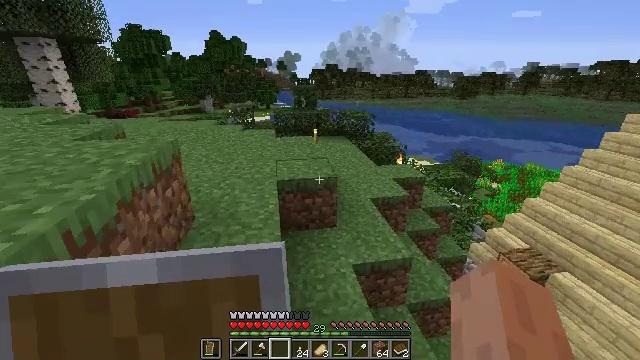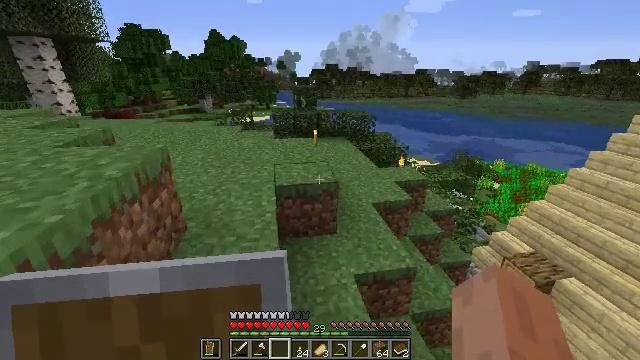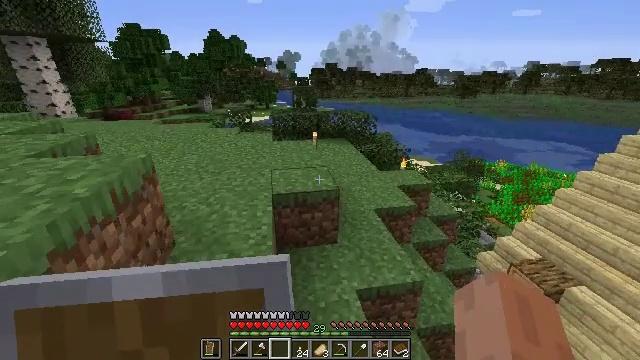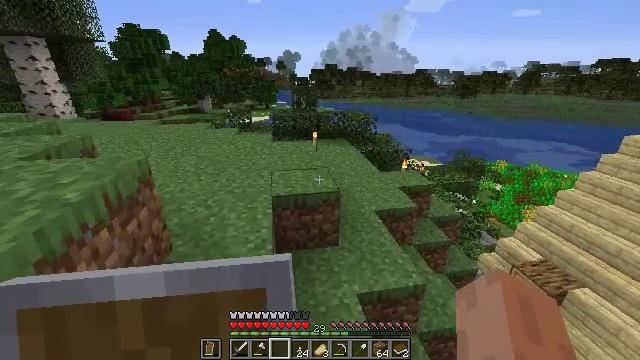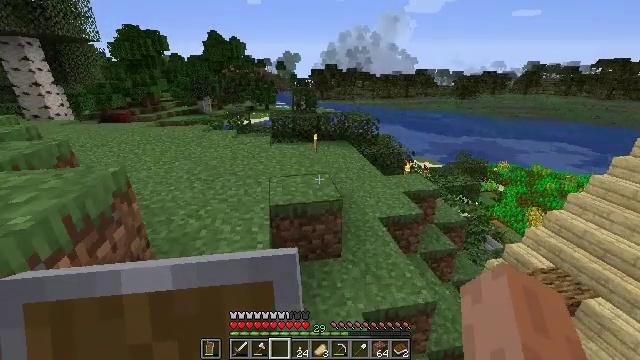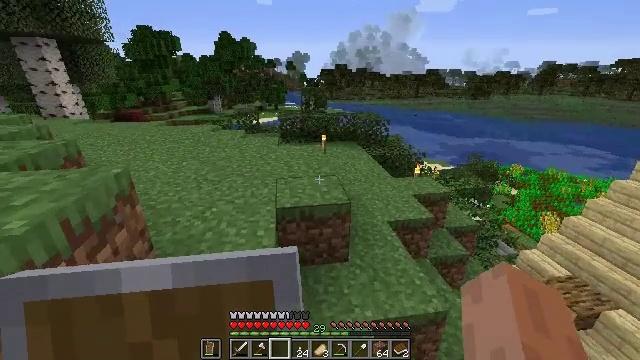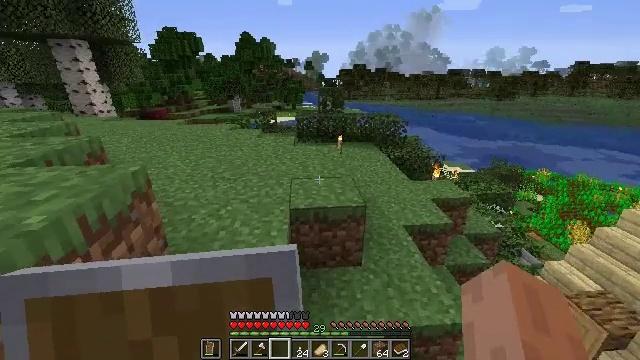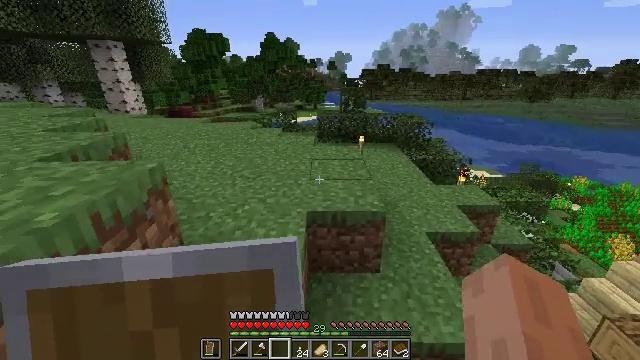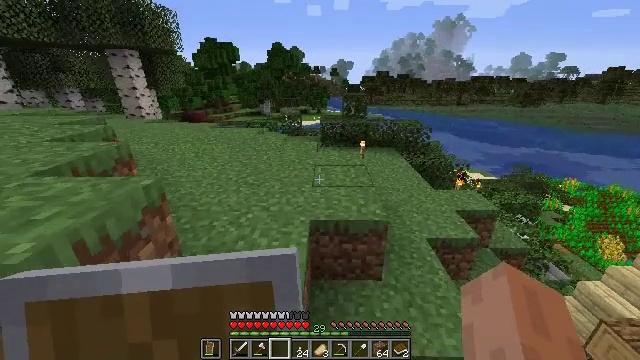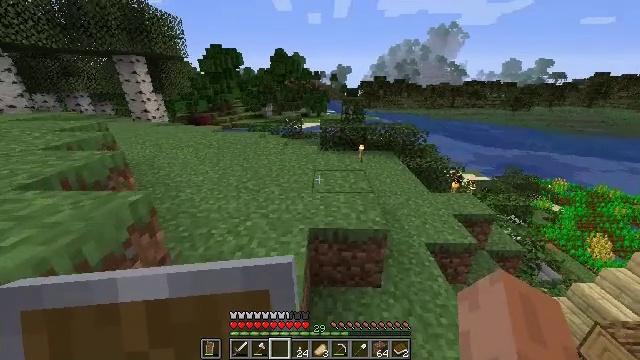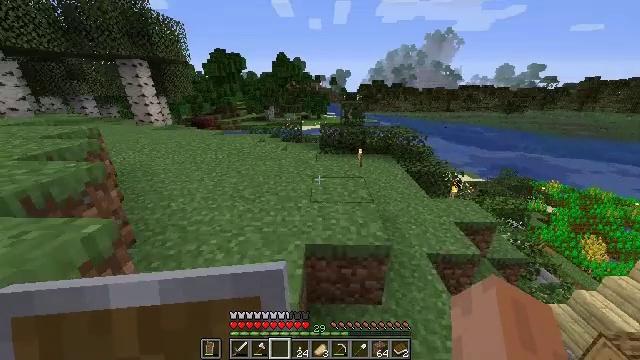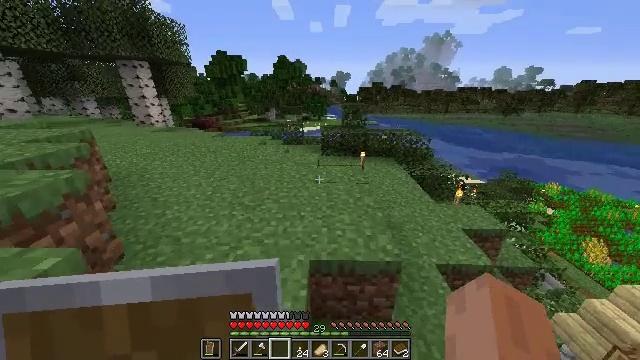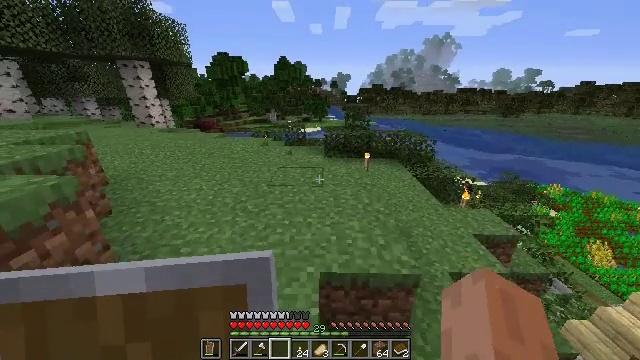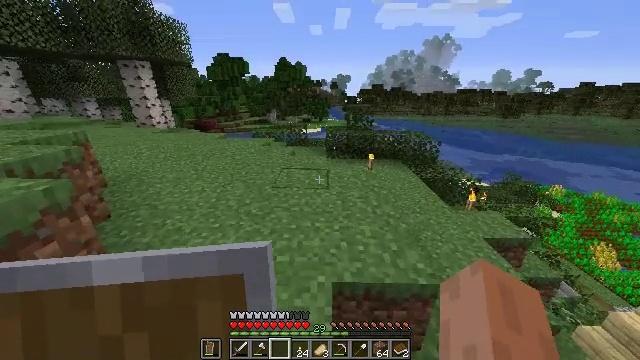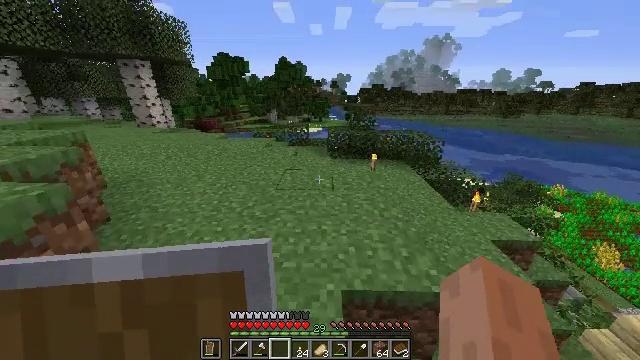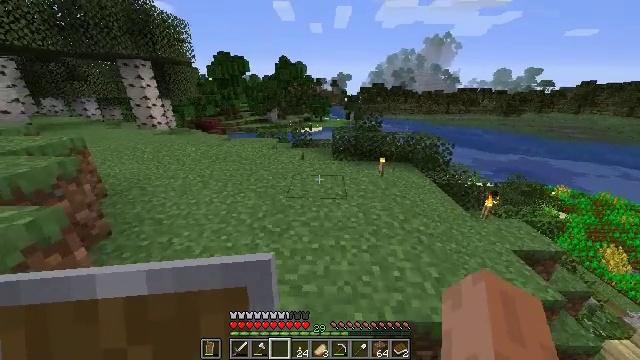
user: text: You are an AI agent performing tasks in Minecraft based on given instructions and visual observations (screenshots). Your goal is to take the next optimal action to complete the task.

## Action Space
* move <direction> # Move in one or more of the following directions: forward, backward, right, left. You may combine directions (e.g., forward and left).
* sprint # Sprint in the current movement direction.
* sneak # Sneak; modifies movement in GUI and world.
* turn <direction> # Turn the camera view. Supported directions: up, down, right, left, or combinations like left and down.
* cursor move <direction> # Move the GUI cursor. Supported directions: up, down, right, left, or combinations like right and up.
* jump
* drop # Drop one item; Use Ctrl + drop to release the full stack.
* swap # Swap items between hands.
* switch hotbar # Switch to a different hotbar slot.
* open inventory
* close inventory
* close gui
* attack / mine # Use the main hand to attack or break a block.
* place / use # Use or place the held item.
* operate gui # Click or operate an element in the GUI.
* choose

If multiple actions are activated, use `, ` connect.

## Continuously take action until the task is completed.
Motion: motion action
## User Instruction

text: Get a fishing rod by crafting with sticks and string.
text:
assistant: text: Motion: move forward
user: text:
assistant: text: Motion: no_op
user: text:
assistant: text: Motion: move forward
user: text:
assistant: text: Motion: move forward
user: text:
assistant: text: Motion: turn left
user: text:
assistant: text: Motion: turn left
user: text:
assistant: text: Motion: move forward, turn left
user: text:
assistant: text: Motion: move forward
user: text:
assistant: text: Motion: move forward
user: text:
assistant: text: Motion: move forward
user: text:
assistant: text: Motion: move forward and move left
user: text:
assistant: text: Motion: move forward and move left
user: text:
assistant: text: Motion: move forward and move left
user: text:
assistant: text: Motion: move forward and move left
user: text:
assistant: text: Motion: move forward and move left
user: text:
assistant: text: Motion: move forward and move left
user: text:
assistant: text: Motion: move forward and move left, turn right
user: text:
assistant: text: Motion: move forward, turn right
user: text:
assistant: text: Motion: move forward
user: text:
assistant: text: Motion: move forward
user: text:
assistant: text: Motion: move forward
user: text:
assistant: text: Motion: move forward
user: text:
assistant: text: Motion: move forward, turn right
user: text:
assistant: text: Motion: move forward, turn right
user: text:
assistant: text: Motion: move forward, turn right
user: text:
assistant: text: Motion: move forward, turn right
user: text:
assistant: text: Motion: move forward, turn right
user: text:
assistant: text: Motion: move forward
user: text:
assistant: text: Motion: move forward
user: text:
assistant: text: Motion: move forward